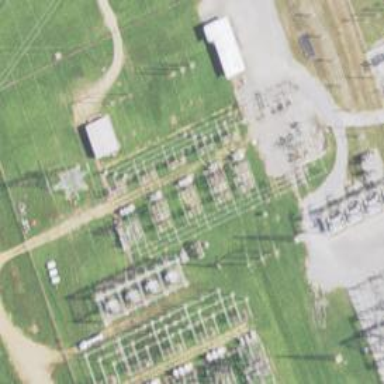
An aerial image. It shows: Switch used for power control.